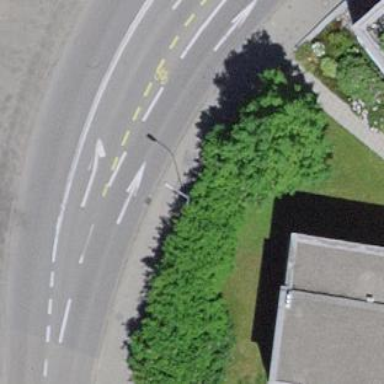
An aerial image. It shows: Parking area with surface.